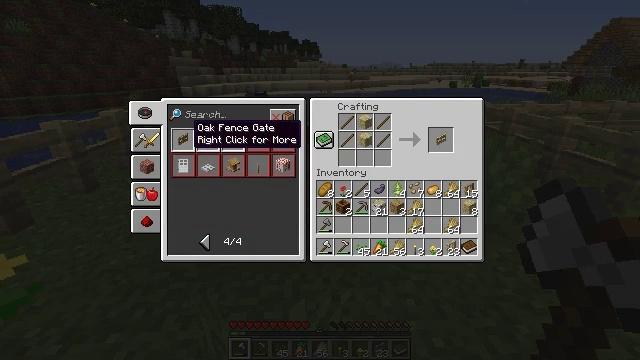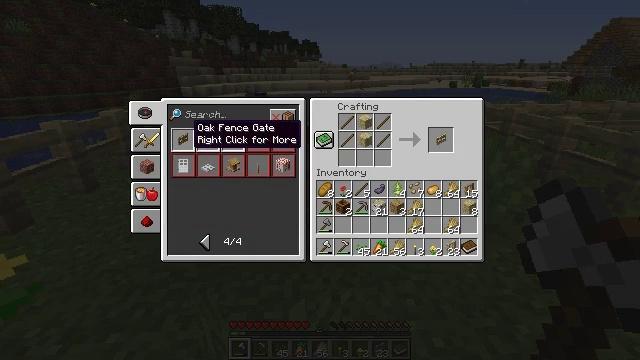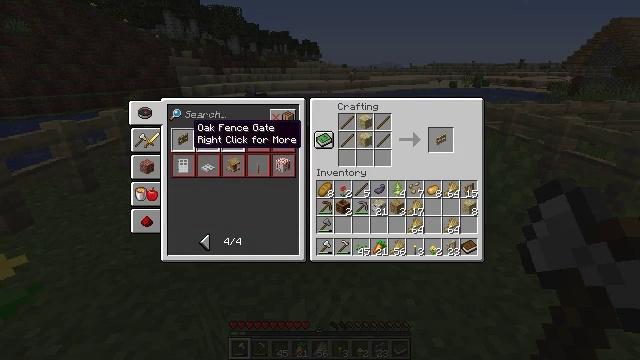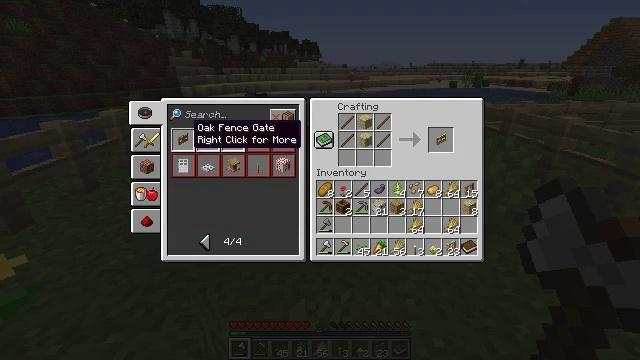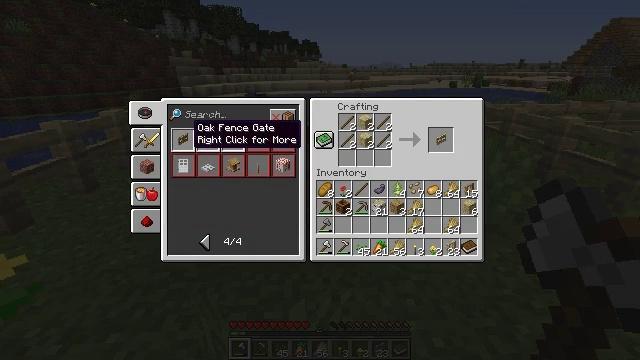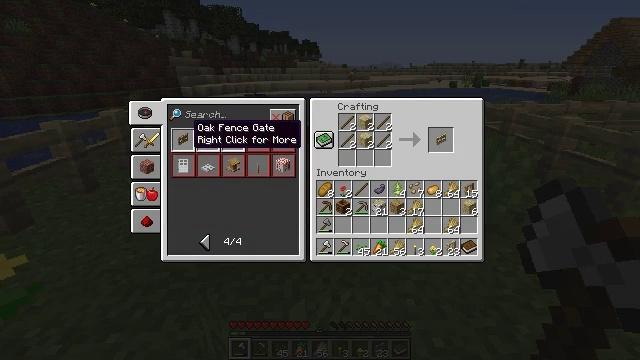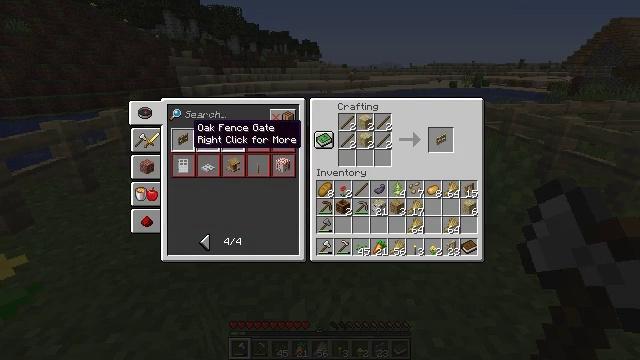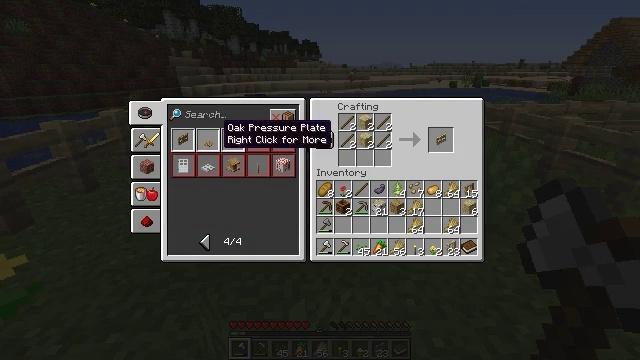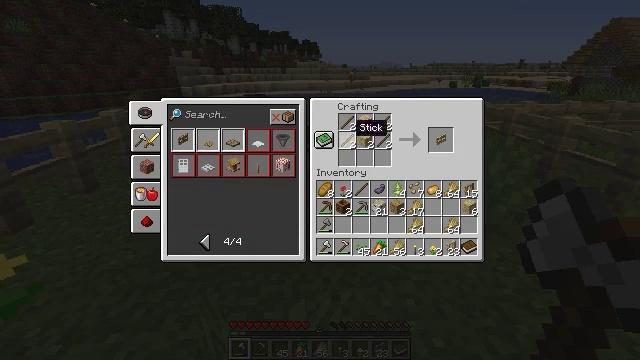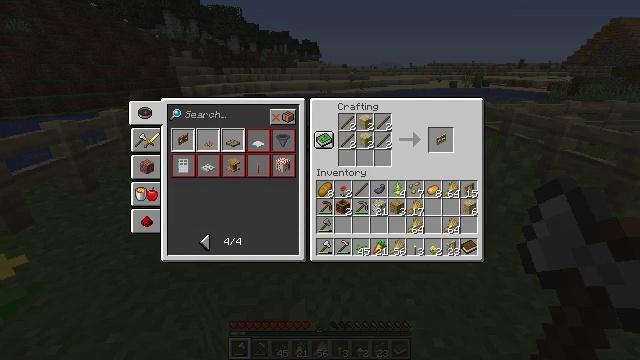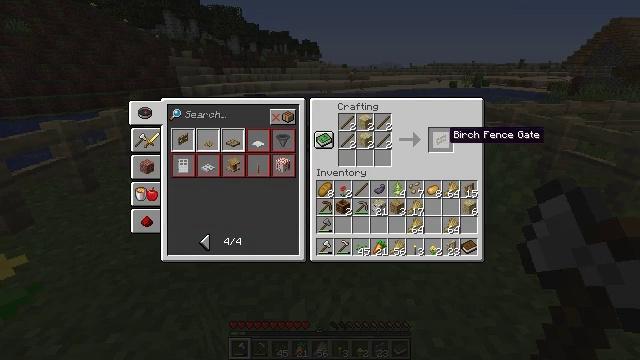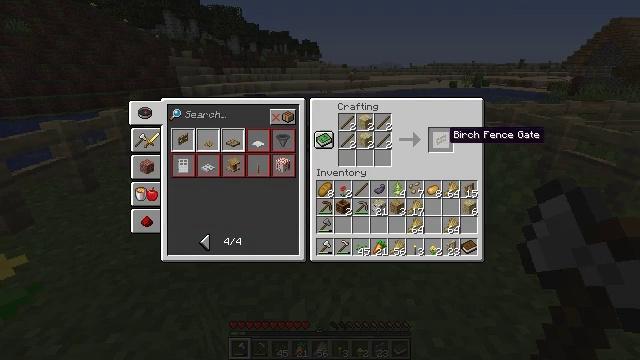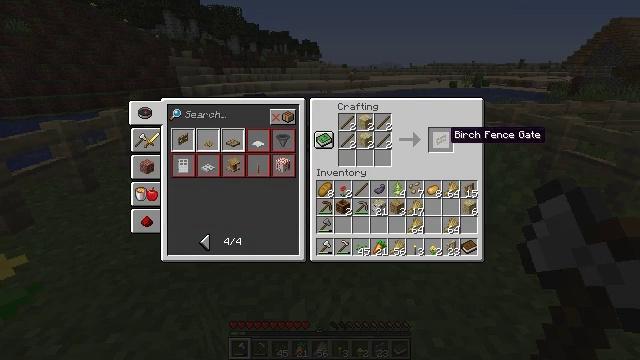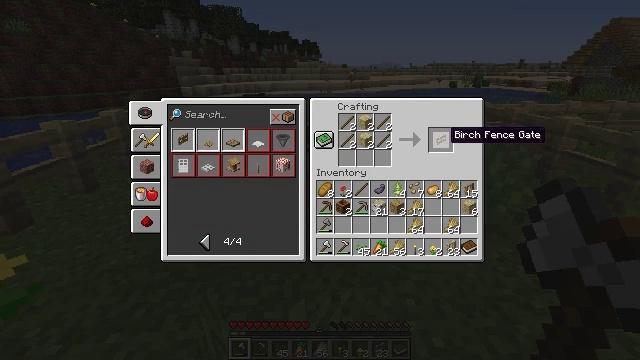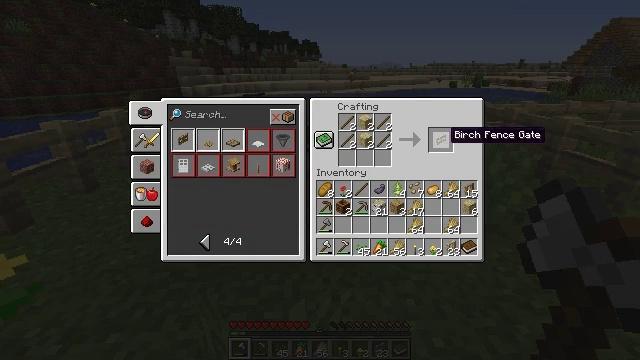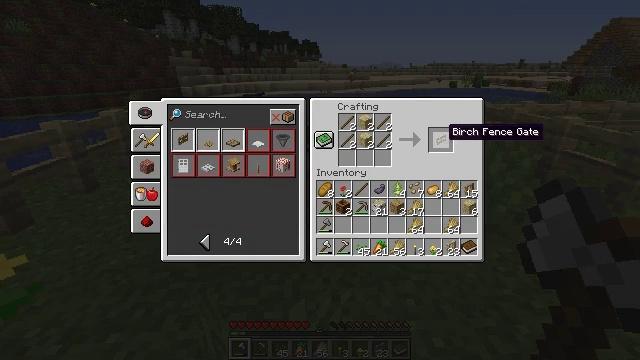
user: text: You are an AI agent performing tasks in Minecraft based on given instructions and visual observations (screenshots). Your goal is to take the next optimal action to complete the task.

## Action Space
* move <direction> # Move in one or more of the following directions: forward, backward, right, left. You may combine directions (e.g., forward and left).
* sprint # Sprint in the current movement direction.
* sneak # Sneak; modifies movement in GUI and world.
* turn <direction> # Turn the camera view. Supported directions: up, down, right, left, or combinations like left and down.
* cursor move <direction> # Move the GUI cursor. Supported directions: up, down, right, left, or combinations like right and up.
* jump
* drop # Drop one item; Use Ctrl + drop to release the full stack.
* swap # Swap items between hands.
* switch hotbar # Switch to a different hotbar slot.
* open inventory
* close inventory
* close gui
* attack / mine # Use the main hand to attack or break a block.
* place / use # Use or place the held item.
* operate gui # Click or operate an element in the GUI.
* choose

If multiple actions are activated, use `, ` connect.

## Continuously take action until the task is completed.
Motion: motion action
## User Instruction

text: Use the table to craft a birch fence gate.
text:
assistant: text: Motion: no_op
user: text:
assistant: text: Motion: no_op
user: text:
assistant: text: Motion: no_op
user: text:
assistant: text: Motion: no_op
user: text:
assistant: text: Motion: no_op
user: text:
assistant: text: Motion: no_op
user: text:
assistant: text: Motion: cursor move right
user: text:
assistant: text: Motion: cursor move right
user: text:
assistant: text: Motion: cursor move right
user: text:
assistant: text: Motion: cursor move right
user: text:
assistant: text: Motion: no_op
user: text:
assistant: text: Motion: no_op
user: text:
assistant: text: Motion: no_op
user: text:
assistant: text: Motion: no_op
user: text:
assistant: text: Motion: no_op
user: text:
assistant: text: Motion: no_op
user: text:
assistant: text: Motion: operate gui
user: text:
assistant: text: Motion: operate gui
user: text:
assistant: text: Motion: operate gui
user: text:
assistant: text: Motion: cursor move down
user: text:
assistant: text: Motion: cursor move left and down
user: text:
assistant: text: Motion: cursor move left and down
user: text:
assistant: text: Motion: cursor move left and down
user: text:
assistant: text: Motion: no_op
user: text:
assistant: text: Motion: no_op
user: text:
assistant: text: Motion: no_op
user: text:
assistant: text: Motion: no_op
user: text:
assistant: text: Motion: no_op
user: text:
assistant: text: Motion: no_op
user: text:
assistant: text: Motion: no_op